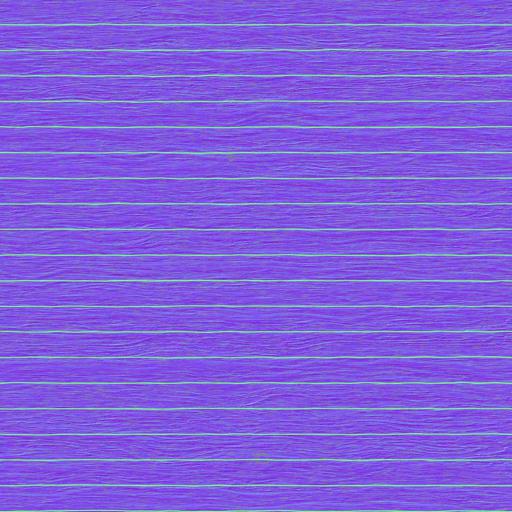
dark grunge moss mossy nails planks siding wall wood wooden